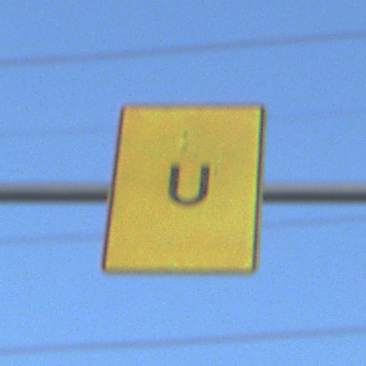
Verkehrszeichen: AnkuendigungOderFortsetzungUmleitungOhnePfeilsymbol
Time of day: Dawn
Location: Outdoor (Nature)
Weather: Clear
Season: NotSpecified
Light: Natural